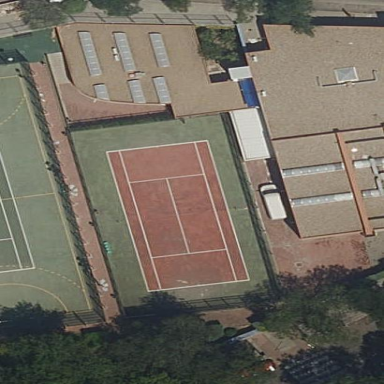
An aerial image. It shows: Building that is sports hall.